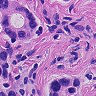
Metastatic tissue present: yes